Question: I have a Game-sprite representing a game room with up to 3 players, it works ok. And would like to populate a List component with those Game's, based on an XML data coming from a socket.
I've prepared a simple test case demonstrating my problem -
(should have a List component in its Library):
'''
import fl.data.*;
import fl.controls.*;
stop();
var xml:XML =
<data>
<lobby>
<user id="OK252342810632" name="Armen"/>
<user id="DE6948" name="uriuri"/>
<user id="DE6577" name="Polikari"/>
<user id="DE7981" name="AlekseyBr"/>
<user id="DE7880" name="alex554"/>
</lobby>
<game id="0"/>
<game id="9012">
<user id="OK10218913103" name="Yervand"/>
</game>
<game id="9013">
<user id="OK305894249541" name="chabo"/>
<user id="OK151358069597" name="Elena"/>
</game>
<game id="9007">
<user id="DE7062" name="lexo"/>
</game>
<game id="9010">
<user id="OK31902424355" name="Nor"/>
<user id="VK8509030" name="Ilja"/>
<user id="OK357833936215" name="Jaroslav"/>
</game>
</data>;
var game:Game = new Game();
game.x = 10;
game.y = 10;
game.id = xml.game.(@id=='9010').@id;
addChild(game);
var dp:DataProvider = new DataProvider(xml);
var list:List = new List();
list.move(Game.W + 20, 10);
list.width = Game.W + 20;
list.height = stage.stageHeight/2 - 20;
list.rowHeight = Game.H + 10;
list.setStyle('cellRenderer', Game);
list.dataProvider = dp;
addChild(list);
'''
(my custom cell renderer, works ok on its own):
'''
package {
import flash.display.*;
import flash.text.*;
import fl.controls.listClasses.*;
public class Game extends Sprite implements ICellRenderer {
public static const W:uint = 60;
public static const H:uint = 60;
private var _id:TextField;
private var _listData:ListData;
private var _data:Object;
private var _selected:Boolean;
public function Game() {
mouseChildren = false;
buttonMode = true;
var rect:Shape = new Shape();
rect.graphics.beginFill(0x6666FF);
rect.graphics.drawRect(0, 0, W, H);
rect.graphics.endFill();
addChild(rect);
_id = new TextField();
addChild(_id);
}
public function set id(str:String):void {
_id.text = '#' + str;
_id.x = (W-_id.textWidth)/2;
_id.y = (H-_id.textHeight)/2;
}
public function get id():String {
return _id.text;
}
public function update(xml:XML):void {
id = xml.@id;
}
public function set listData(d:ListData):void {
_listData = d;
}
public function get listData():ListData {
return _listData;
}
public function set data(d:Object):void {
trace(d);
_data = d;
}
public function get data():Object {
return _data;
}
public function get selected():Boolean {
return _selected;
}
public function set selected(sel:Boolean):void {
_selected = sel;
}
public function setMouseState(state:String):void {
}
public function setSize(width:Number, height:Number):void {
}
}
}
'''
:

As you see a standalone game is displayed ok, but as a cellRenderer in the List component it fails - I don't know how to set the id's for the List items.
Please advise me how to fix it
Thank you,
Alex
:
'''
public function set data(d:Object):void {
_data = d;
id = d.id;
}
'''
as suggested by Claus works ok now, but how do I get the ids and names of the users? When I set a breakpoint in the above method, then I see that the d.user is just an empty string ""
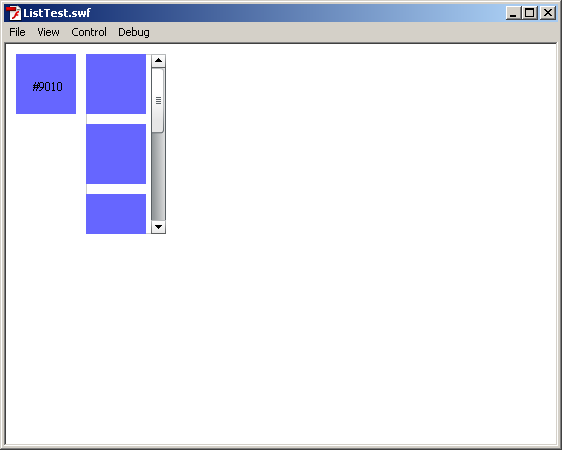
Answer: 1. In place of your trace statement in Game.as, put: id = d.id;
2. You might want to pass only the game nodes into the dataprovider: var games:XML = <games/>;
games.appendChild(xml.game);
var dp:DataProvider = new DataProvider(games);
3. If you want access to the children of <game>: var games:Array = [];
for each(var g:XML in xml.game) { games.push({ id: g.@id, users: g.user }); }
var dp:DataProvider = new DataProvider(games); Then you can access the users for example like this: var users:XMLList = d.user;
for each(var u:XML in users) {
trace(u.@id, u.@name);
}